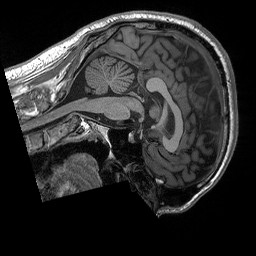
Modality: T1w
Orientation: sagittal
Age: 24
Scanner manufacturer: siemens
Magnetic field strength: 3 T
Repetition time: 2.3 s
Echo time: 0.00296 s